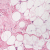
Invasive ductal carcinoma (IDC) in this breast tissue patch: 0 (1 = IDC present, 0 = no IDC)